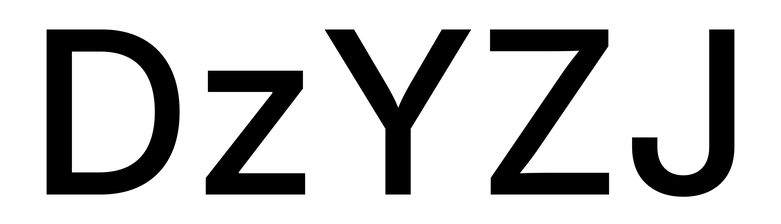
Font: Inter_Medium